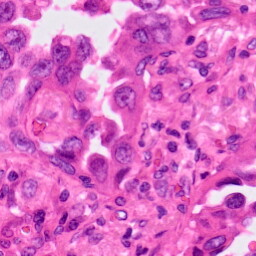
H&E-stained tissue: Lung